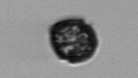
Label: Dinophyceae